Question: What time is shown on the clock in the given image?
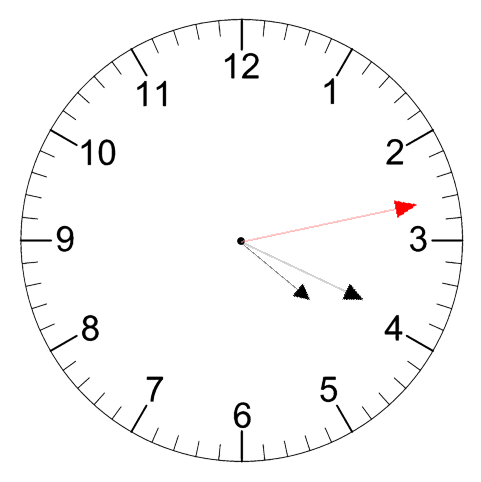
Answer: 04:19:13